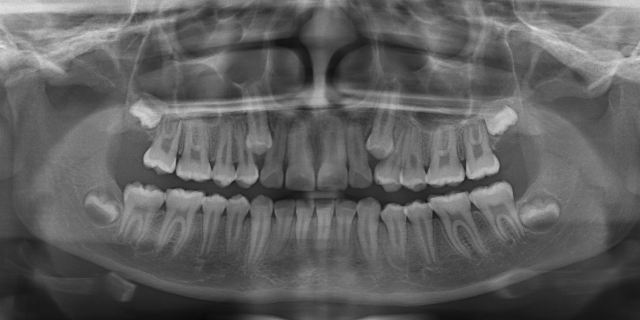
adult